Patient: sex M, age 43
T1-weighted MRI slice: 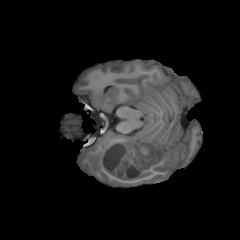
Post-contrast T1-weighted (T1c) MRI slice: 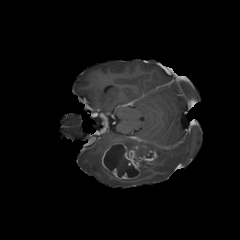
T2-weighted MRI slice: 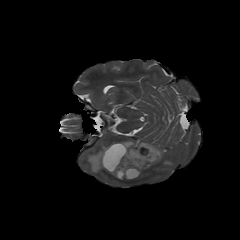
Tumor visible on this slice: yes
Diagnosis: Glioblastoma, IDH-wildtype
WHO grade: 4